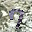
Label: 7